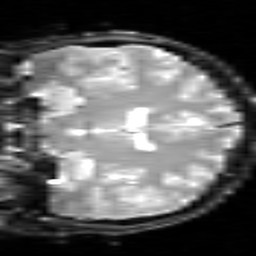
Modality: inplaneT2
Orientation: coronal
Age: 24
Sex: male